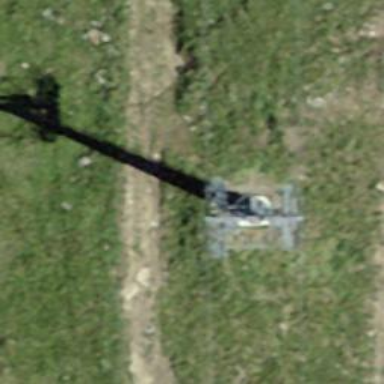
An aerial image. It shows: Pylon used for aerialway.